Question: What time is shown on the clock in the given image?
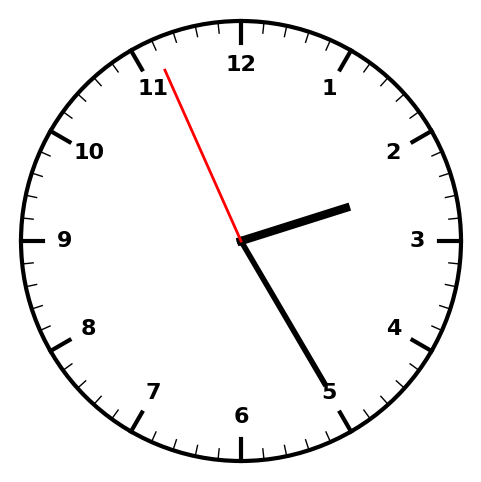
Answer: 02:24:56